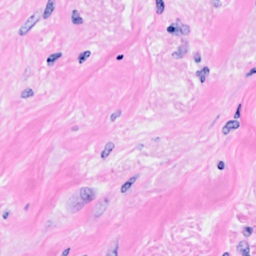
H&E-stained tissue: Breast